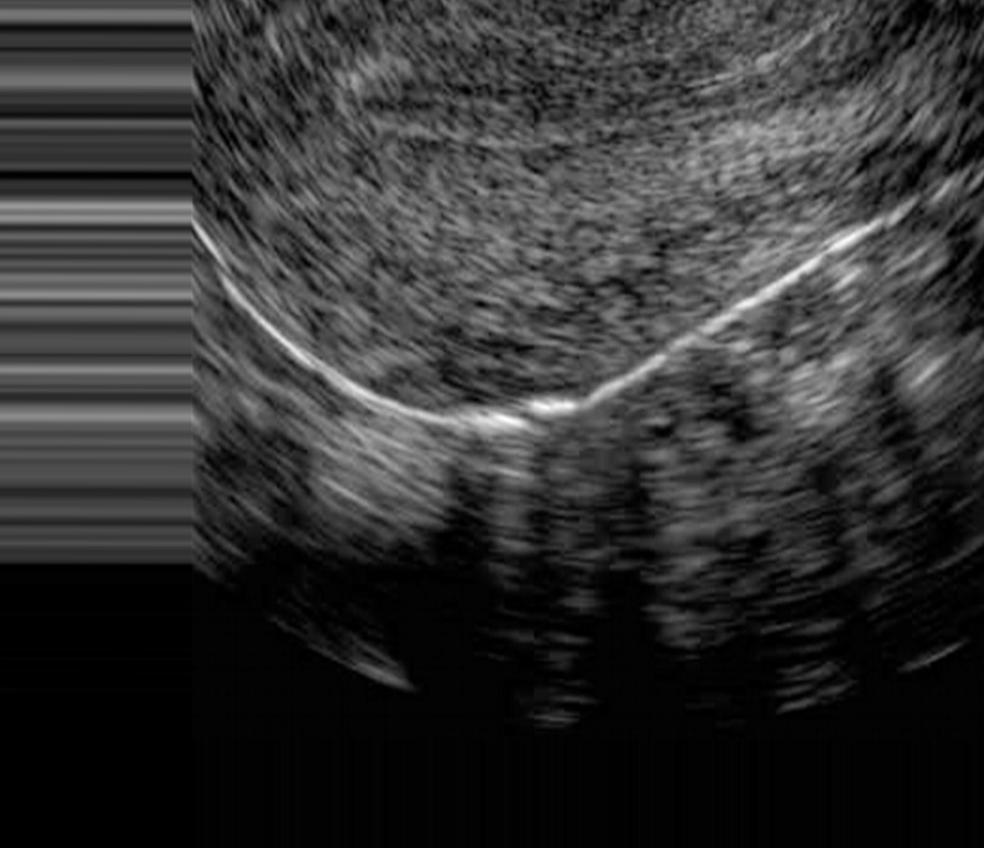
Label: notinfected